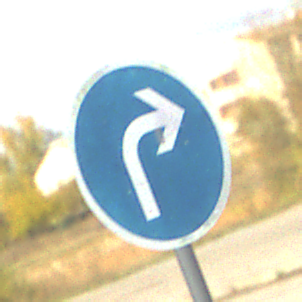
Verkehrszeichen: VorgeschriebeneFahrtrichtungRechts
Umgebung: Outdoor, RoadRail
Tageszeit: MorningAfternoon
Wetter: PartlyCloudy
Licht: Natural
Jahreszeit: NotSpecified
Kontrast: HighContrast